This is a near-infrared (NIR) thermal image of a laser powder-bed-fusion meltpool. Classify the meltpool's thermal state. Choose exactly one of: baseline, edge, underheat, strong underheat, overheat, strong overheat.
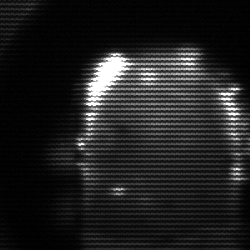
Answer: baseline